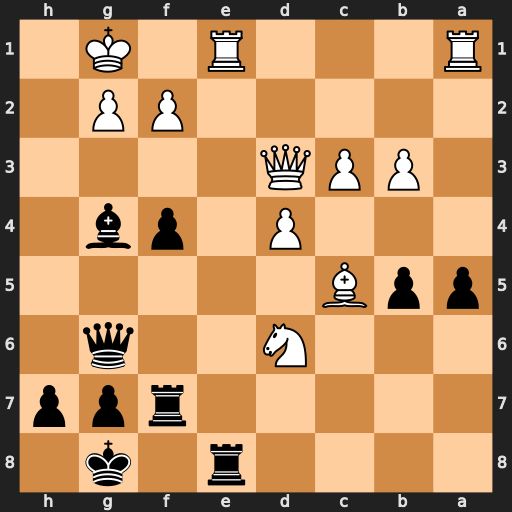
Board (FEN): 4r1k1/5rpp/3N2q1/ppB5/3P1pb1/1PPQ4/5PP1/R3R1K1
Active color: b
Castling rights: -
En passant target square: -
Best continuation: Rxe1+ Rxe1 Qxd3